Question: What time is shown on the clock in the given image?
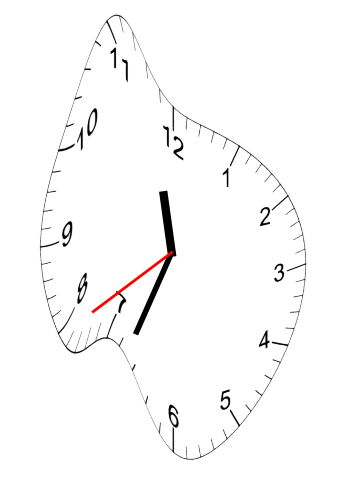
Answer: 11:33:39